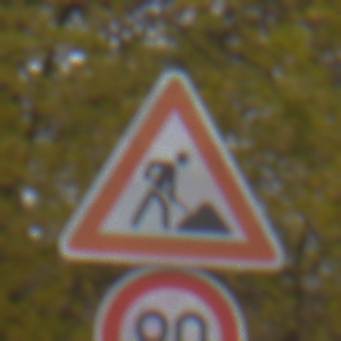
Verkehrszeichen: Arbeitsstelle
Zusatzzeichen unten: Geschwindigkeit90
Umgebung: Outdoor, Nature
Tageszeit: MorningAfternoon
Wetter: Overcast
Licht: Natural
Jahreszeit: Autumn
Kontrast: LowContrast